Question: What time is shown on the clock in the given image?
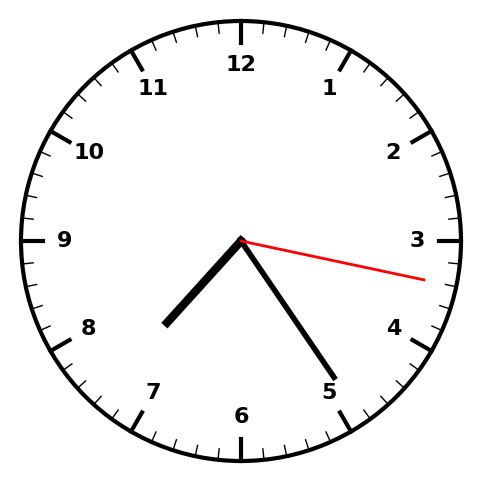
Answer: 07:24:17